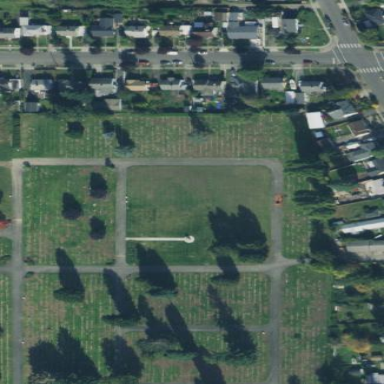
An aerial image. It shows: Cemetery.